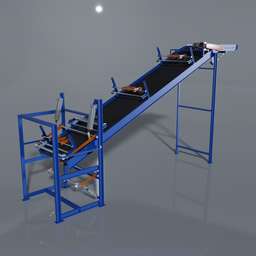
Label: mechanical